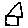
Label: house